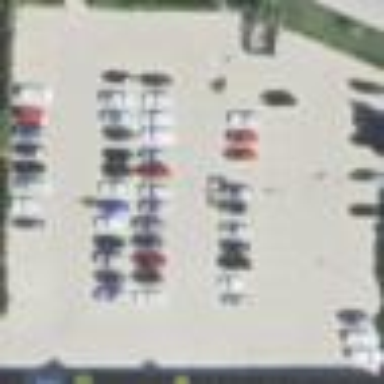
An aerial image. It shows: Parking area with surface.